Question: I have a select box inside the form.
'''
<div class="control-group">
<label>![enter image description here][1] :
</label>
<div class="controls">
<select required name="gender" id="gender" class="span12">
<option value=""></option>
<option value="M">Male</option>
<option value="F">Female</option>
<option value="U">Unknown</option>
</select>
</div>
</div>
'''
I want that when the user clicks the form submit button if no option is choosen than a tooltiip to display in the left side of the select box.The i want the tooltip pointer should point to the middle of the select box.
How i can achieve this?

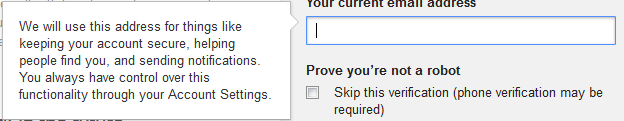
Answer: Since you tagged Bootstrap, you can achieve 'tooltip' using 'Bootstrap's JS Components'.
I have tried a simple one,
'''
$(document).ready(function () {
$("select").tooltip({
placement: 'right'
});
});
'''
Sample <URL>.
Hope you got some idea.